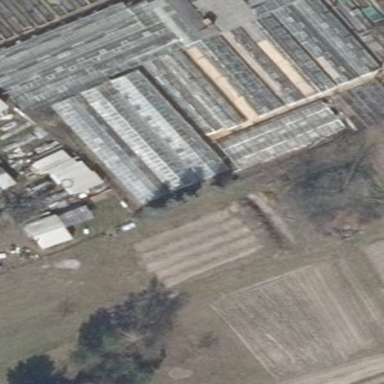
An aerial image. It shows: Greenhouse.